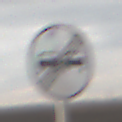
Verkehrszeichen: EndeUeberholverbot
Umgebung: Outdoor, Nature
Tageszeit: MorningAfternoon
Wetter: Overcast
Licht: Natural
Jahreszeit: NotSpecified
Kontrast: LowContrast